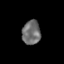
Tissue: skin
Cell type: Epithelial cells
Senescence score: 0.208
Nuclear area (px): 432
Mean DAPI intensity: 110.669